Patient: sex F, age 59
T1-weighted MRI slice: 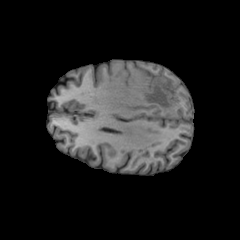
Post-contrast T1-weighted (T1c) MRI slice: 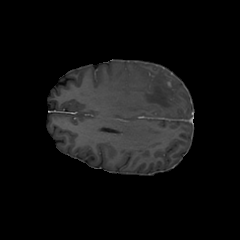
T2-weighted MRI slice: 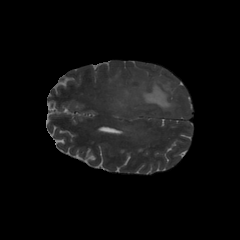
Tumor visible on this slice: yes
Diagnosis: Glioblastoma, IDH-wildtype
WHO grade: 4